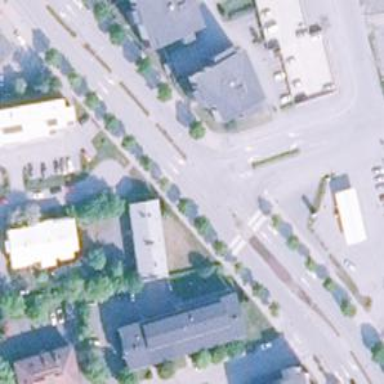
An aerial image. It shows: Marked road crossing with pedestrian island.